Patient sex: M
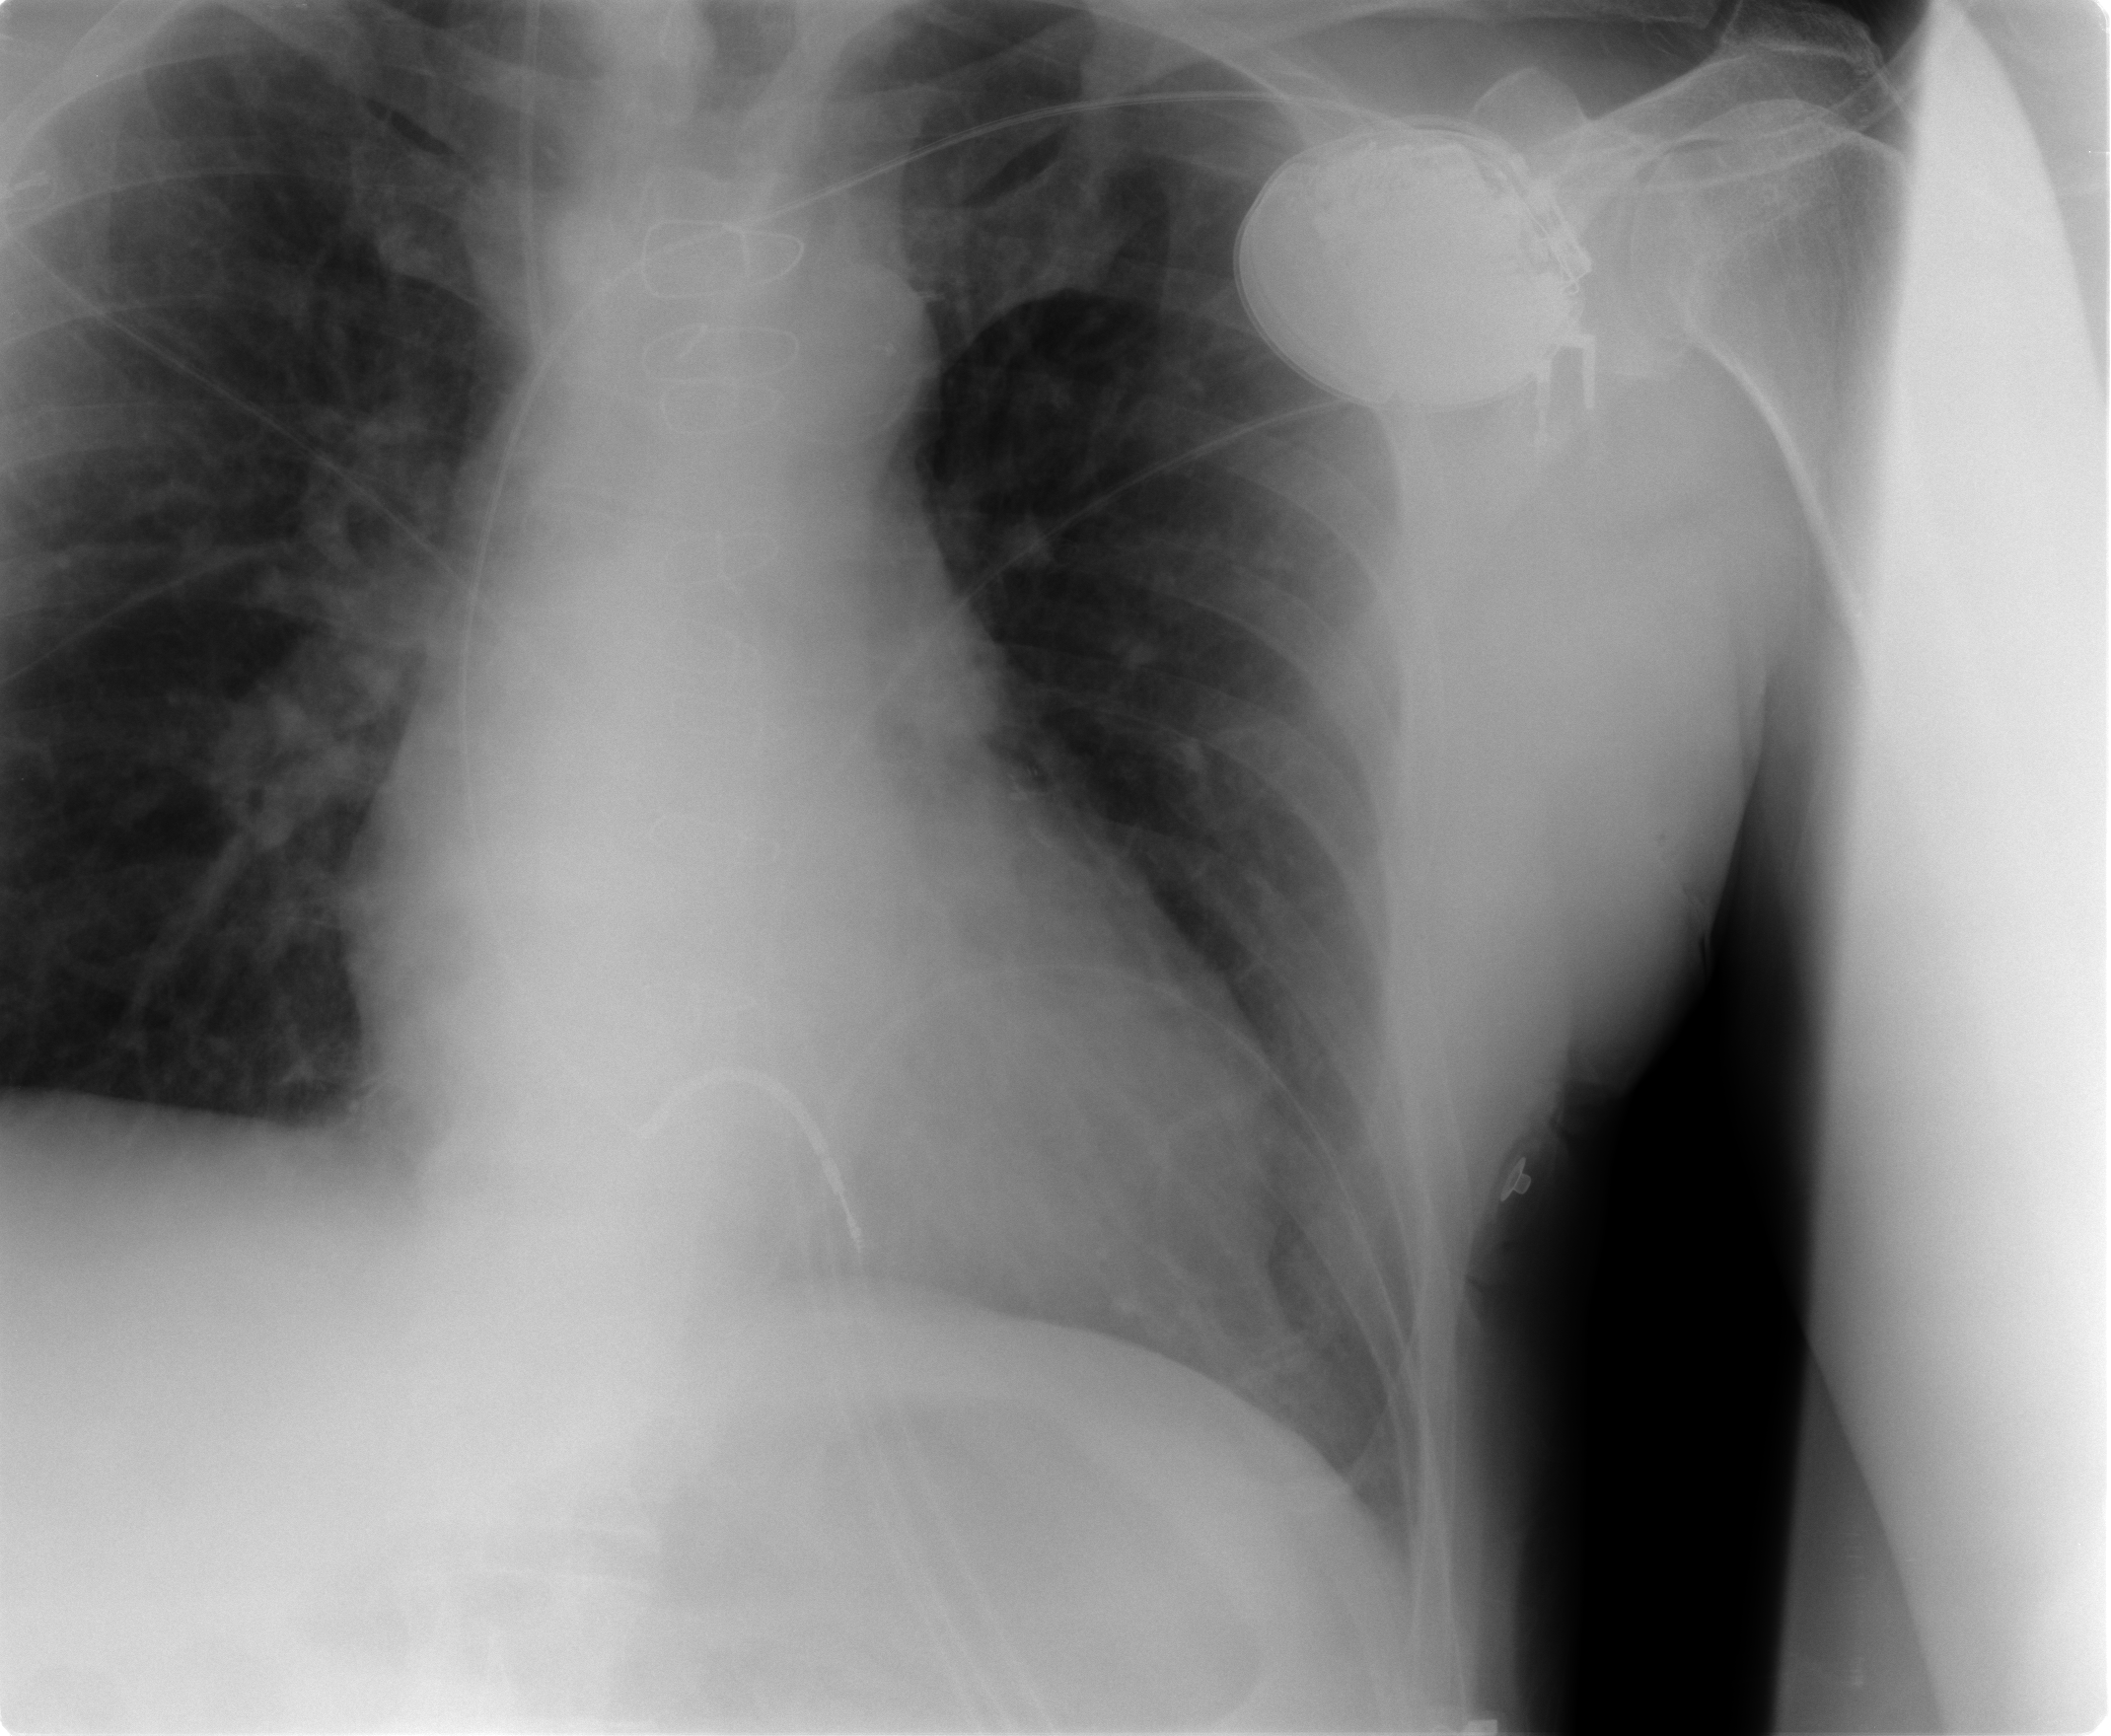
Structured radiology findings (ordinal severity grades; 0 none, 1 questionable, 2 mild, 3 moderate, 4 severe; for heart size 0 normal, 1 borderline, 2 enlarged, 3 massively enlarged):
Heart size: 1
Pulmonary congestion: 2
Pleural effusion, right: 0
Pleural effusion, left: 0
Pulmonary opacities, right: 0
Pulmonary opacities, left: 0
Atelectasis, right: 0
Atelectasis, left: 0